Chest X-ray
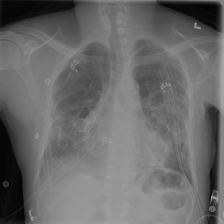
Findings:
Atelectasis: negative
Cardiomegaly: negative
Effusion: negative
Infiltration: negative
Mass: negative
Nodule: negative
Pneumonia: negative
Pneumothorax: positive
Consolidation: negative
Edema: negative
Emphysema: negative
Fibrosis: negative
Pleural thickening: negative
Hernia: negative